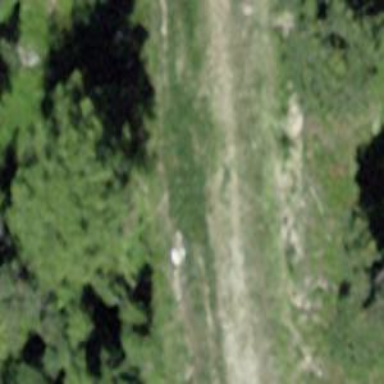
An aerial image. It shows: Intermediate downhill track with grade 4 surface.